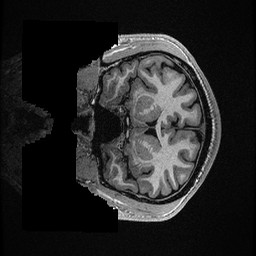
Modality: T1w
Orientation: coronal
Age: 29
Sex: male
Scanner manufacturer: ge
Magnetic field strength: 3 T
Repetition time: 0.006952 s
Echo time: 0.00292 s